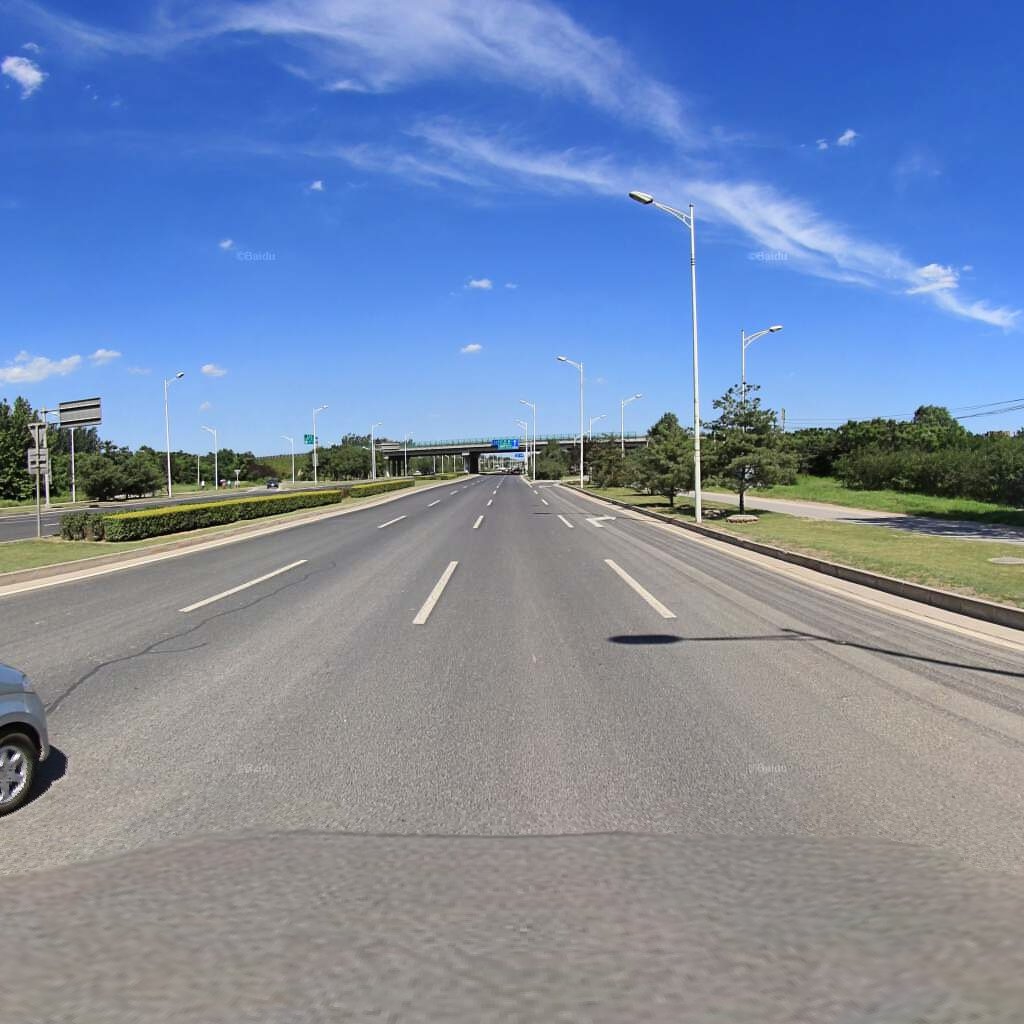
Region: Haidian
Road damage annotations: longitudinal patch